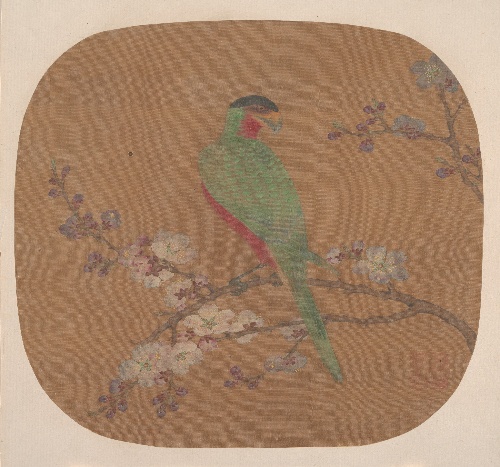
Artist: Unidentified artist
Object type: Fan mounted as an album leaf
Classification: Paintings
Medium: Fan mounted as an album leaf; ink and color on silk
Culture: China
Period: Qing dynasty (1644–1911)
Dimensions: 10 1/2 x 9 3/8 in. (26.7 x 23.8 cm)
Department: Asian Art
Credit line: John Stewart Kennedy Fund, 1913
Accession year: 1913
Repository: Metropolitan Museum of Art, New York, NY
Tags: Parrots|Flowers